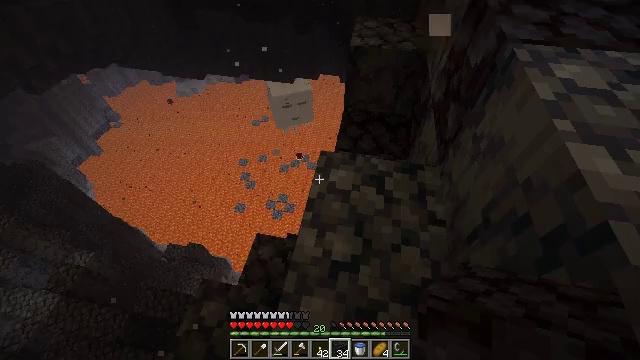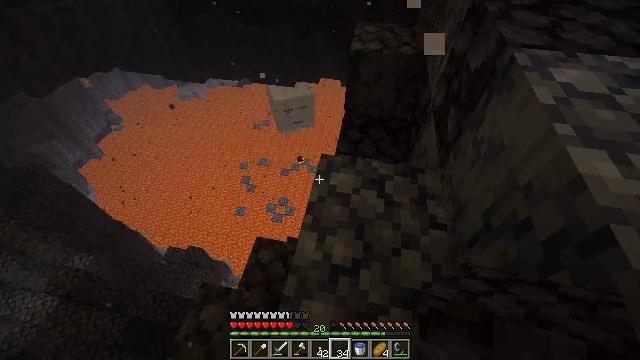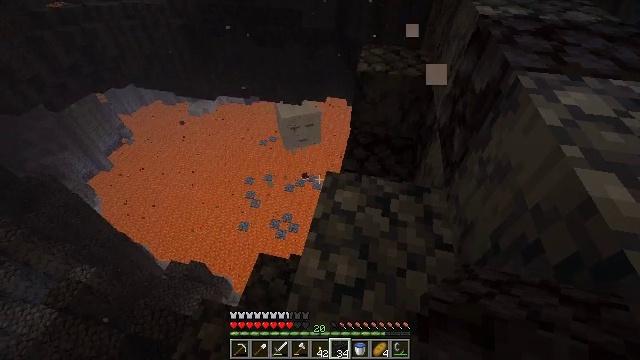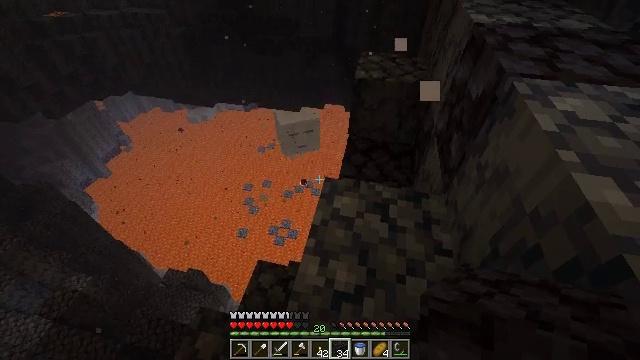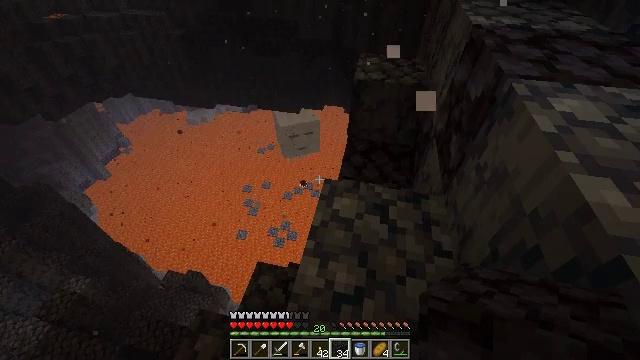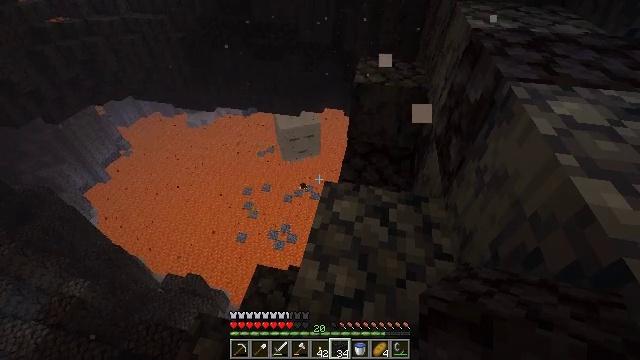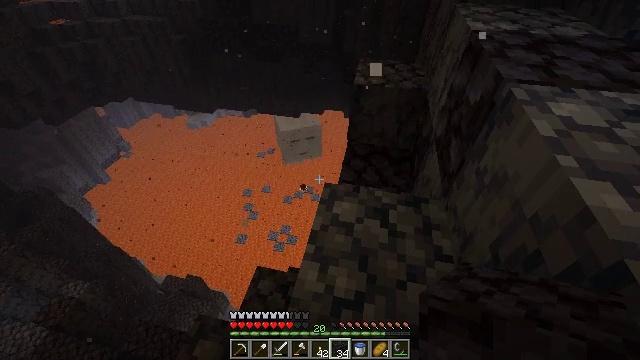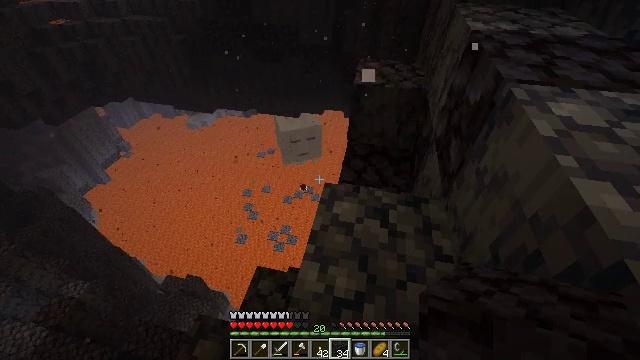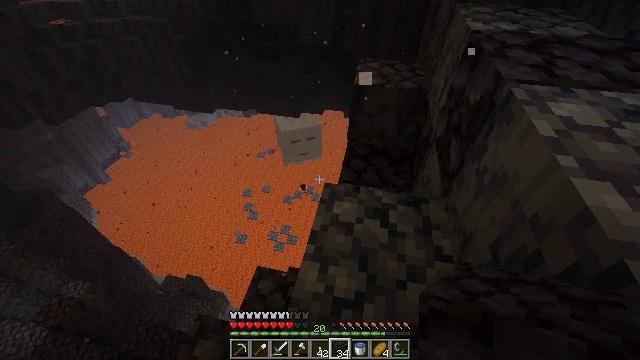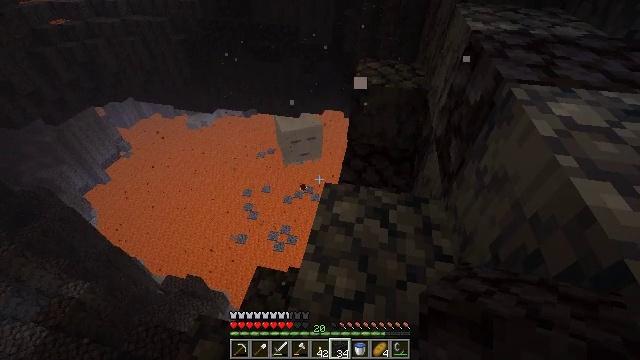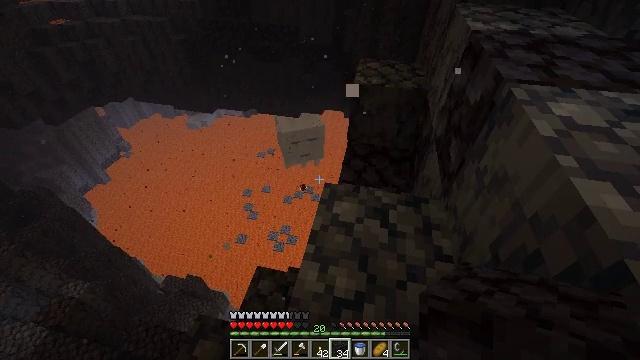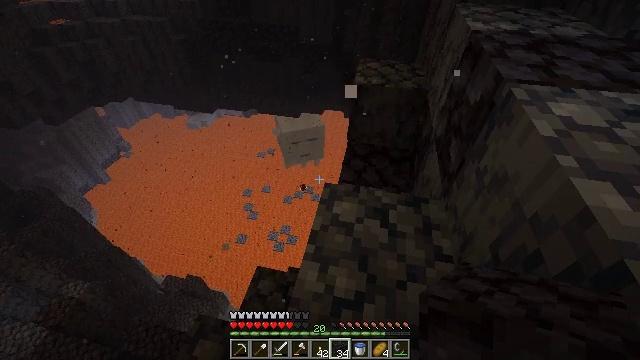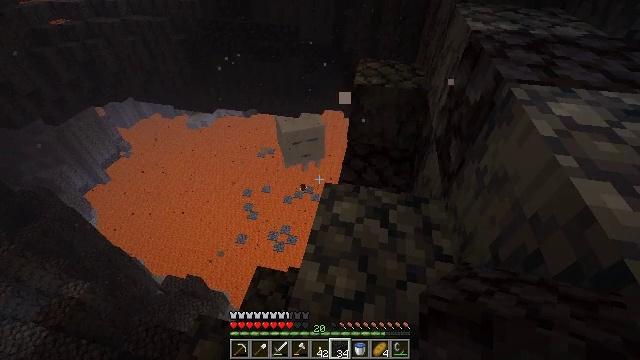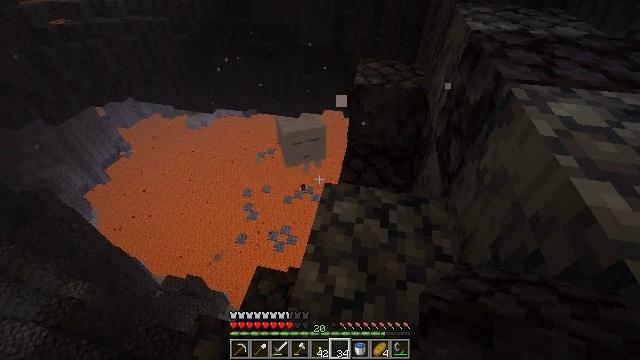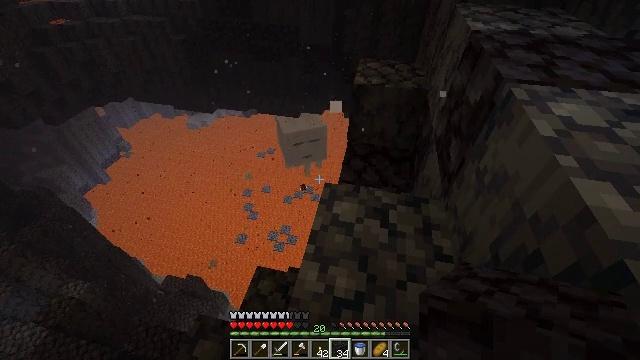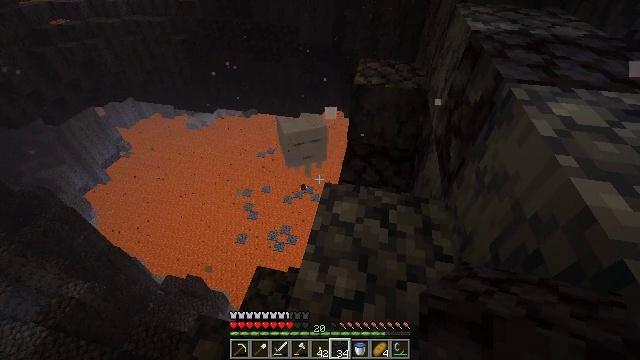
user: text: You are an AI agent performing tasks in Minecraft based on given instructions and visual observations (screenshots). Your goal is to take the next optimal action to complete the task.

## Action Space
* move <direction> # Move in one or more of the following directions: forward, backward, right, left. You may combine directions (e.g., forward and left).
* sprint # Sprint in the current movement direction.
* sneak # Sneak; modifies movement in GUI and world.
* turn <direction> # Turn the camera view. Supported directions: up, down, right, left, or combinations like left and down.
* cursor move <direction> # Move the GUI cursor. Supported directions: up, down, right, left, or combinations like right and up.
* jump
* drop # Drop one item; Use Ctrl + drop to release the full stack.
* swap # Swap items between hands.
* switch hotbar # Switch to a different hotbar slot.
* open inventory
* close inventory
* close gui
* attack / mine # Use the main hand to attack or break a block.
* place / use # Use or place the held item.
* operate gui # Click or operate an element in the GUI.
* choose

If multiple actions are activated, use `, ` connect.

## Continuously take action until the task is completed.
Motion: motion action
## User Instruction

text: Fight hostile mobs.
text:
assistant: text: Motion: no_op
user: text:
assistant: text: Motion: turn left and up
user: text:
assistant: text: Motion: turn up
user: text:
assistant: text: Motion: no_op
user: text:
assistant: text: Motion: no_op
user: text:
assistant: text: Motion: no_op
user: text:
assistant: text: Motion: no_op
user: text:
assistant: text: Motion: no_op
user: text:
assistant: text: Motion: no_op
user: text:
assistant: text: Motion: no_op
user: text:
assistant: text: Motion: no_op
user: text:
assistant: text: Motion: no_op
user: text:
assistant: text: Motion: no_op
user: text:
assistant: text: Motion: no_op
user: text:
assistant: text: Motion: no_op
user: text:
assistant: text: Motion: no_op
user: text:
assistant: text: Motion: no_op
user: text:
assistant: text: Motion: no_op
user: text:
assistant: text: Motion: no_op
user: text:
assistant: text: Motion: no_op
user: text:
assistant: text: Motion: no_op
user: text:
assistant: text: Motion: no_op
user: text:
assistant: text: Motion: no_op
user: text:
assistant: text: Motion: no_op
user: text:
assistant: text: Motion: no_op
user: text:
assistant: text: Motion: no_op
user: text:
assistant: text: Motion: no_op
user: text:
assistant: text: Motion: no_op
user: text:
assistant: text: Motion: no_op
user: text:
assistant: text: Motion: no_op